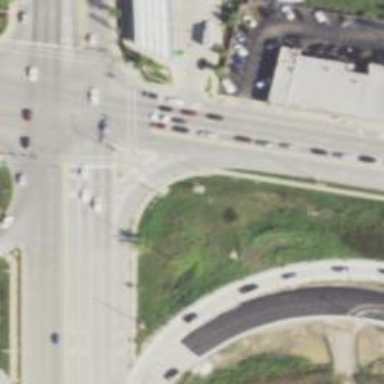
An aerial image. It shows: Footway that serves as traffic island.